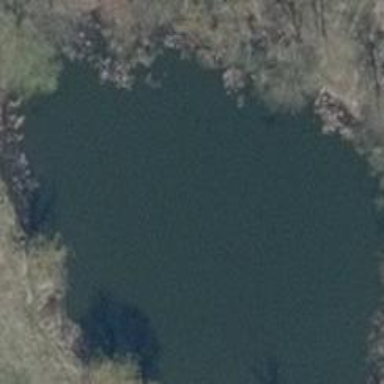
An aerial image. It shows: Peaceful pond surrounded by nature.